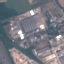
Land use / land cover: Industrial